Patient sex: F
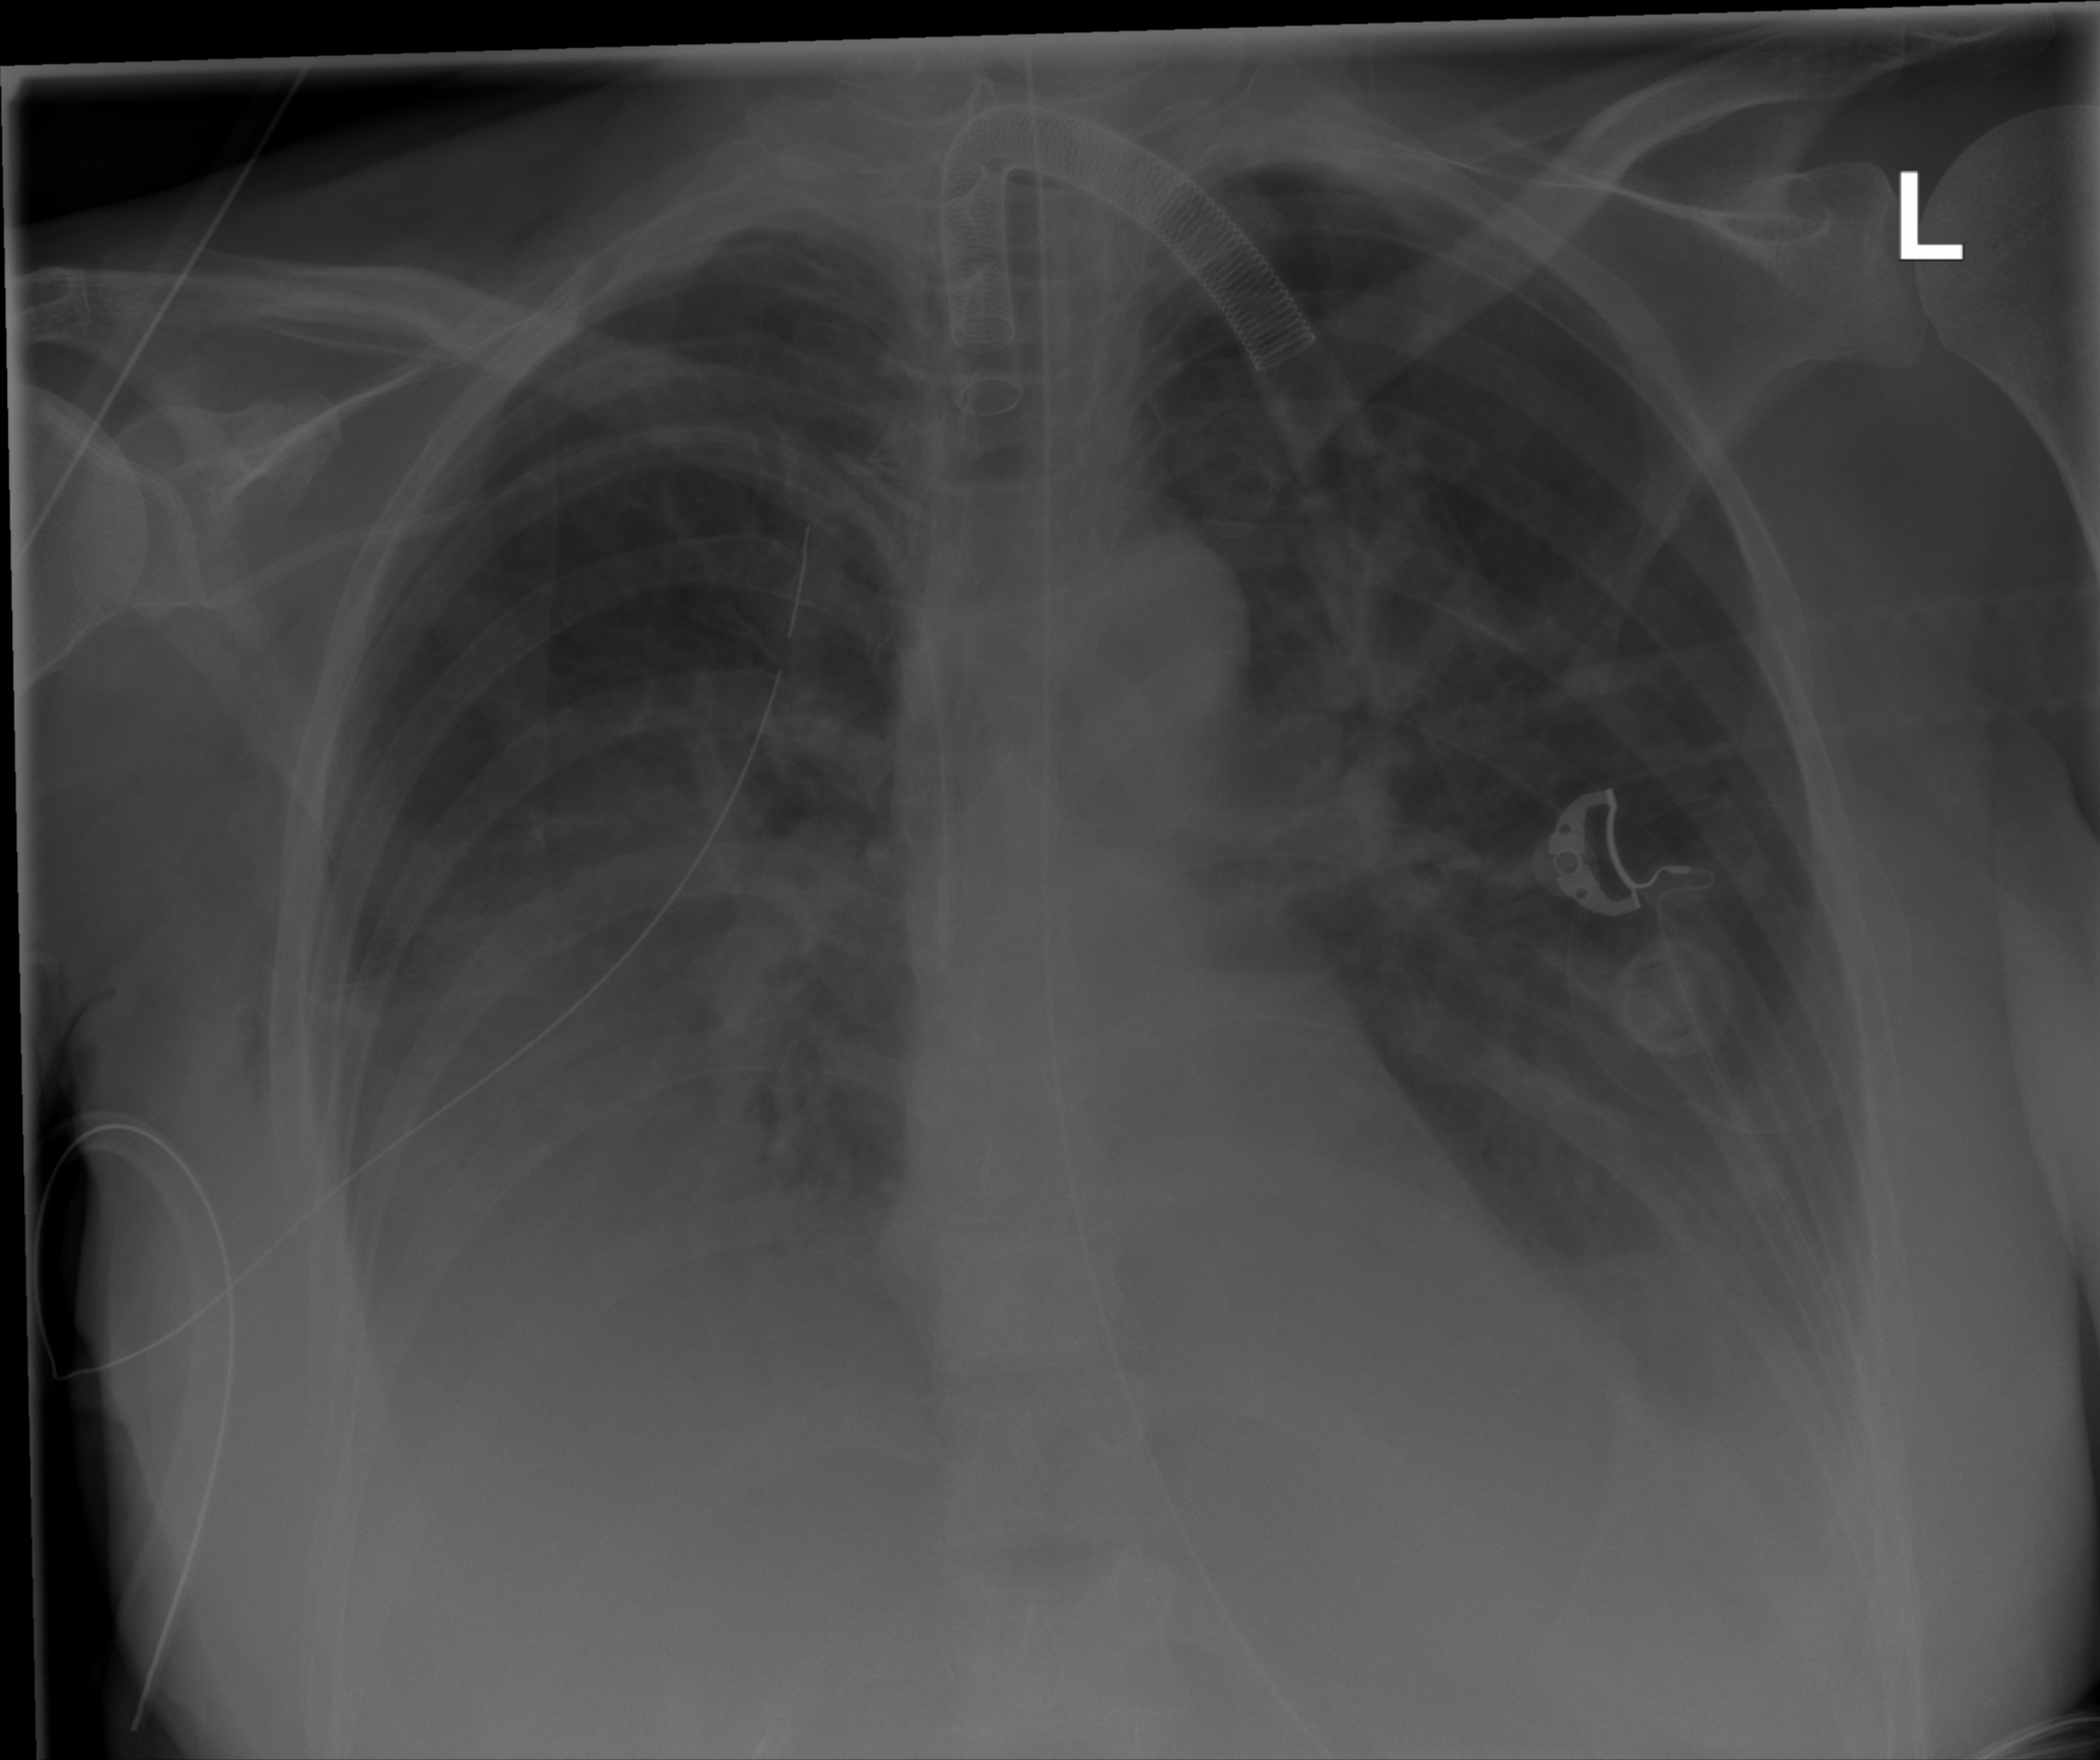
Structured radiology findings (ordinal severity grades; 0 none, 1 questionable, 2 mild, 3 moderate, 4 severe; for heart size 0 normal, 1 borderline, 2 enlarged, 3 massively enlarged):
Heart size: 0
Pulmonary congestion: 2
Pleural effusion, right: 3
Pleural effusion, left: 2
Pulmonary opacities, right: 2
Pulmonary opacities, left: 1
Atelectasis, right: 2
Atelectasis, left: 2